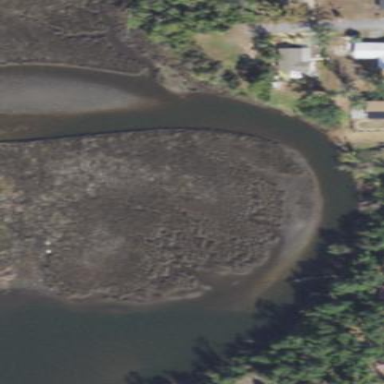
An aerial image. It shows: Saltmarsh wetland.